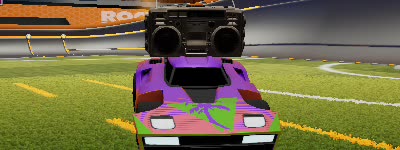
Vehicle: breakout